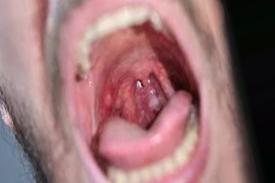
Condition: Mouth Ulcer